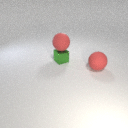
small green metal cube below large red rubber sphere